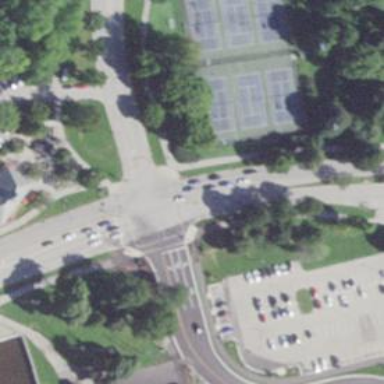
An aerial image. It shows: Asphalt path with crossing.